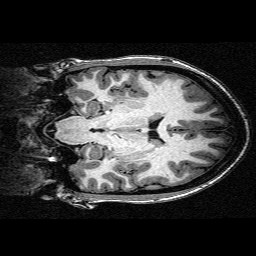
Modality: T1w
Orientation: coronal
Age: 30
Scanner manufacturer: siemens
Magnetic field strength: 3 T
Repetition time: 2.3 s
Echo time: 0.00336 s